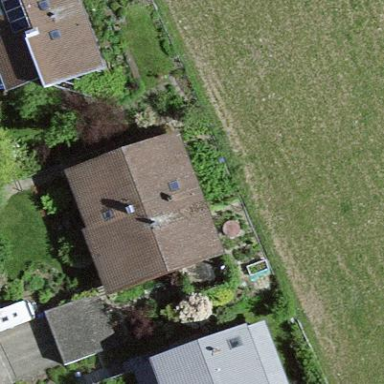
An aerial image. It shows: Detached building.